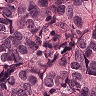
Metastatic tissue present: yes